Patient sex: M
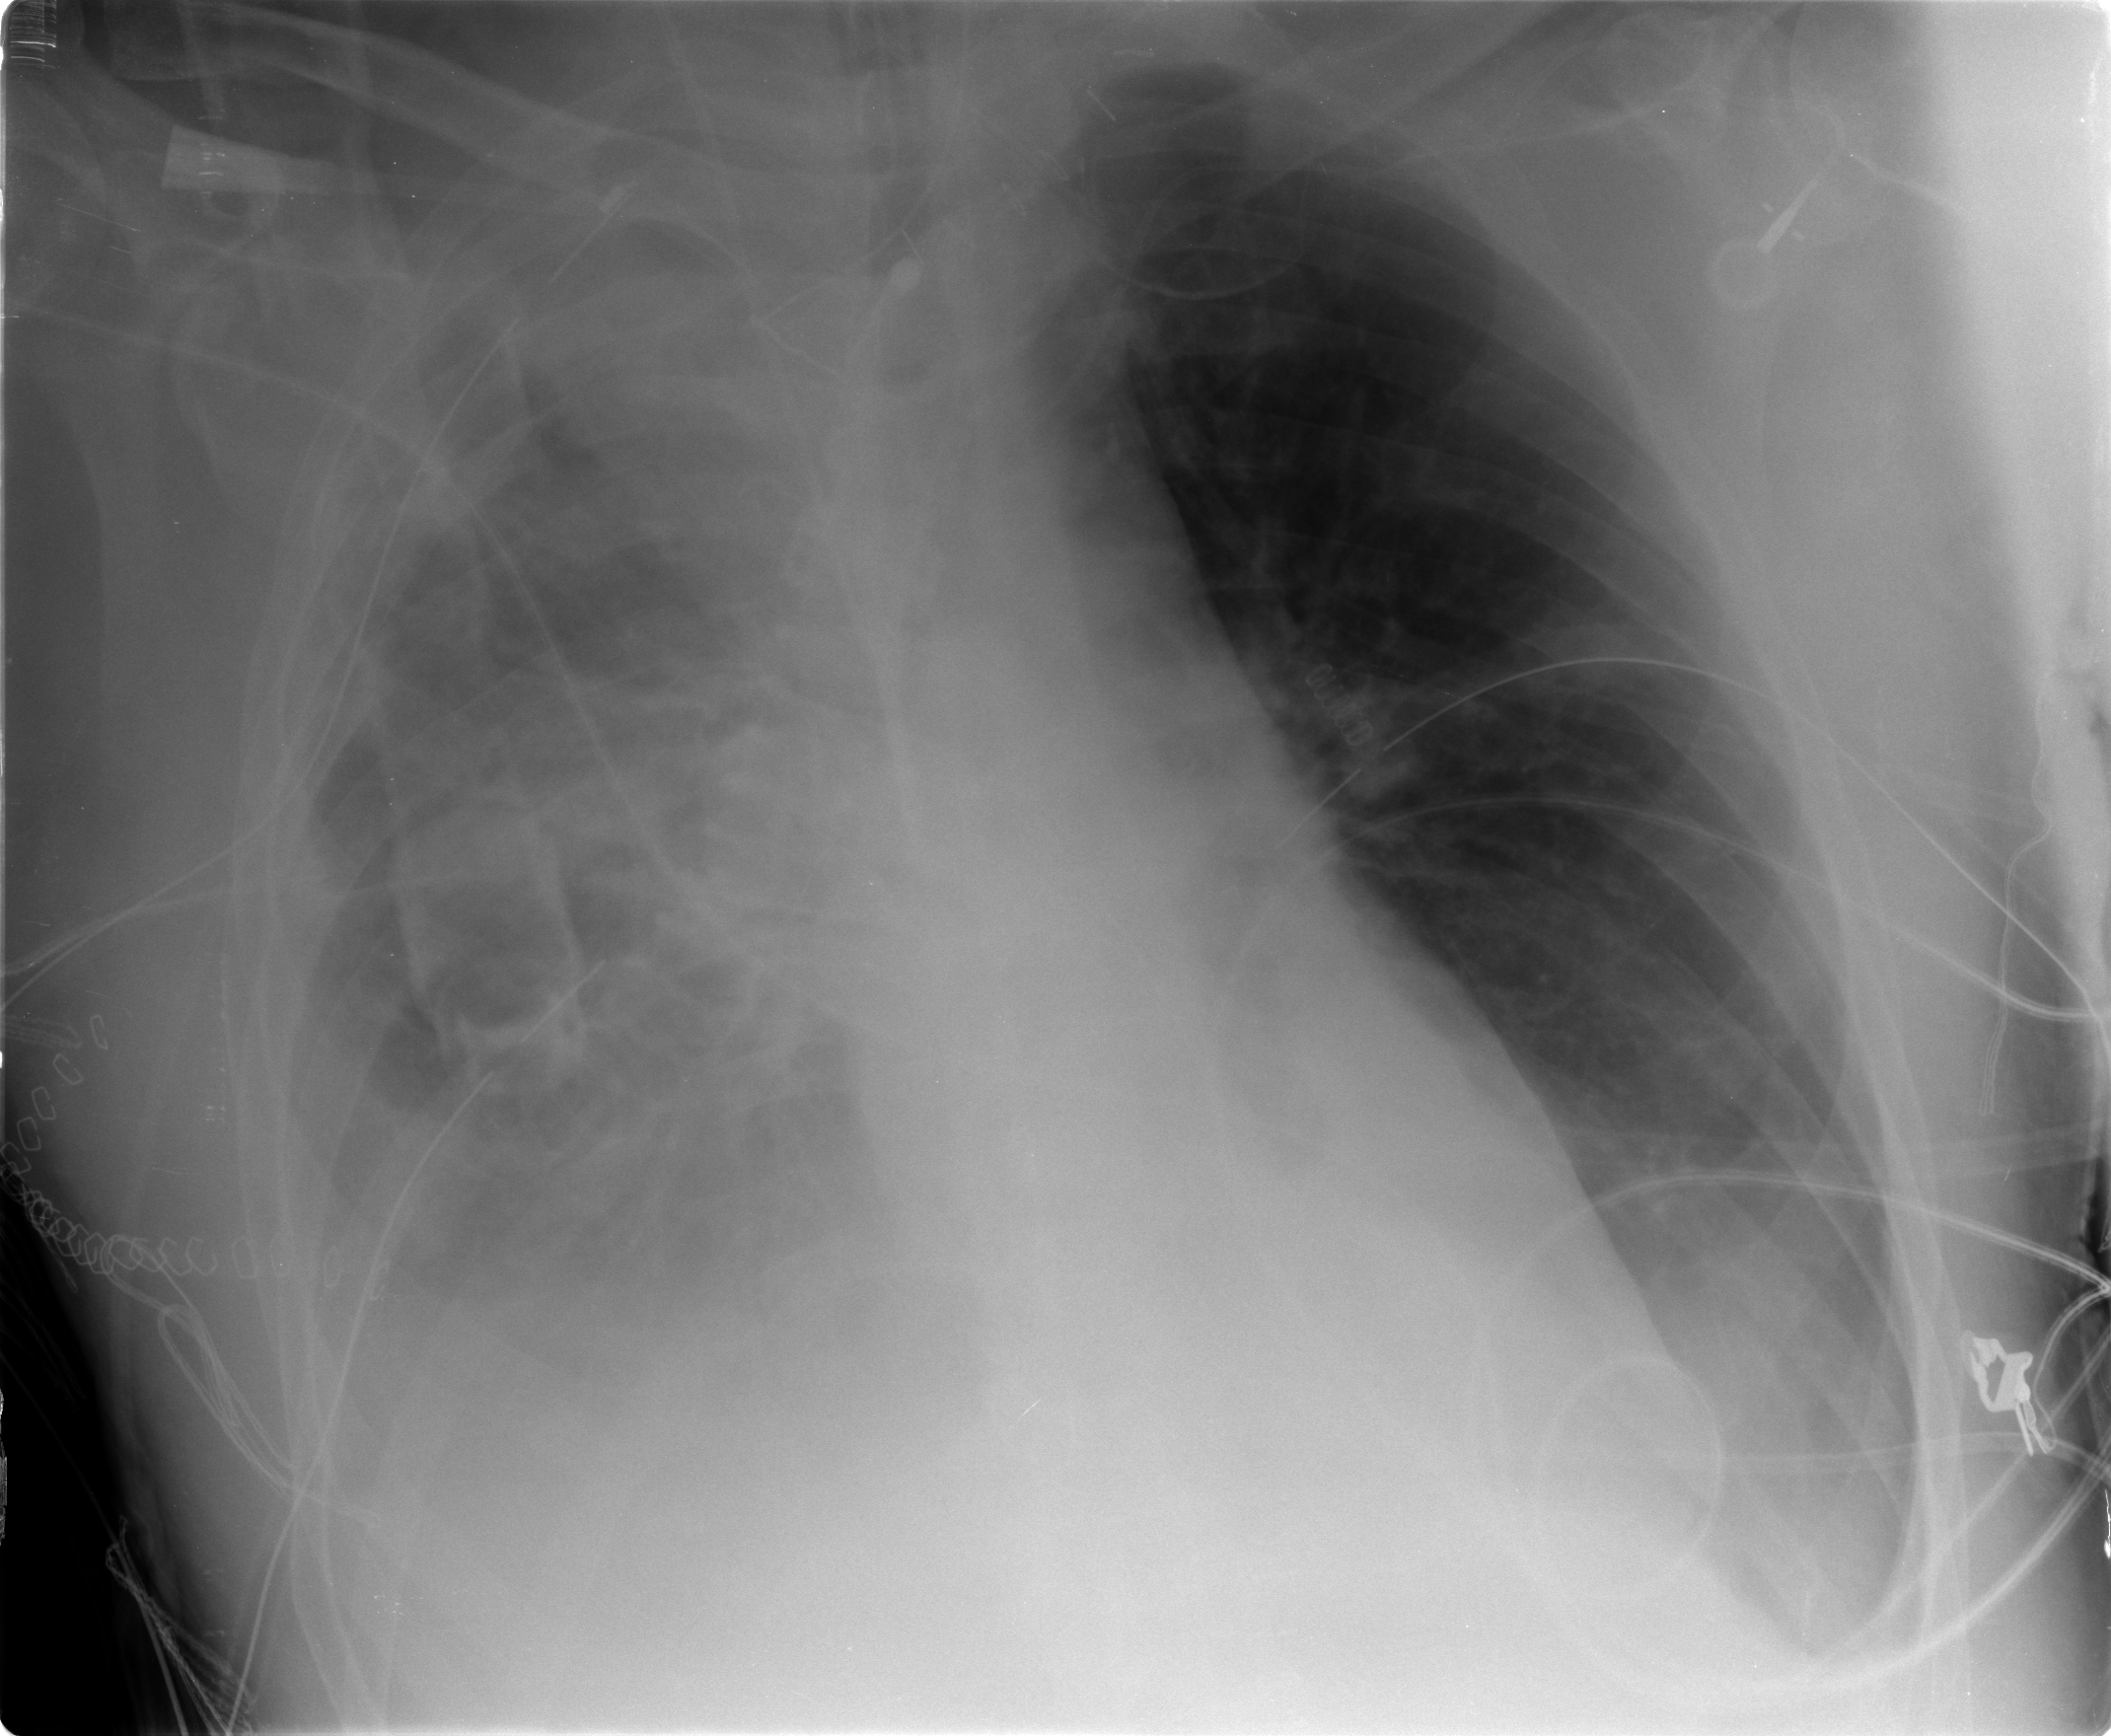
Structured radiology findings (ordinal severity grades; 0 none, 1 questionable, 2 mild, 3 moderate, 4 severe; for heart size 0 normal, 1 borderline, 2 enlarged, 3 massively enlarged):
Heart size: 0
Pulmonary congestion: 2
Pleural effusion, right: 3
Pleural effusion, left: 0
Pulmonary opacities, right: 3
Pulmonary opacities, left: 0
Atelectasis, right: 3
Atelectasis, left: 0